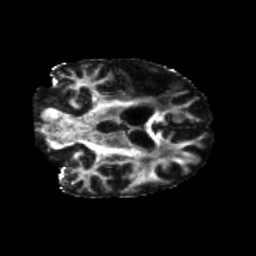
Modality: FA
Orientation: coronal
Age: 58
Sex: male
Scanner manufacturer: siemens
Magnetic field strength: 3 T
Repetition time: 5.25 s
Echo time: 0.08 s